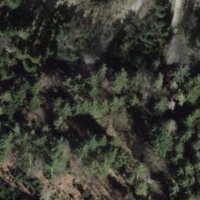
EUNIS habitat code: 43
Species observed at this site:
Chrysosplenium alternifolium
Mercurialis perennis